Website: bh-photo
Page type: address-validator
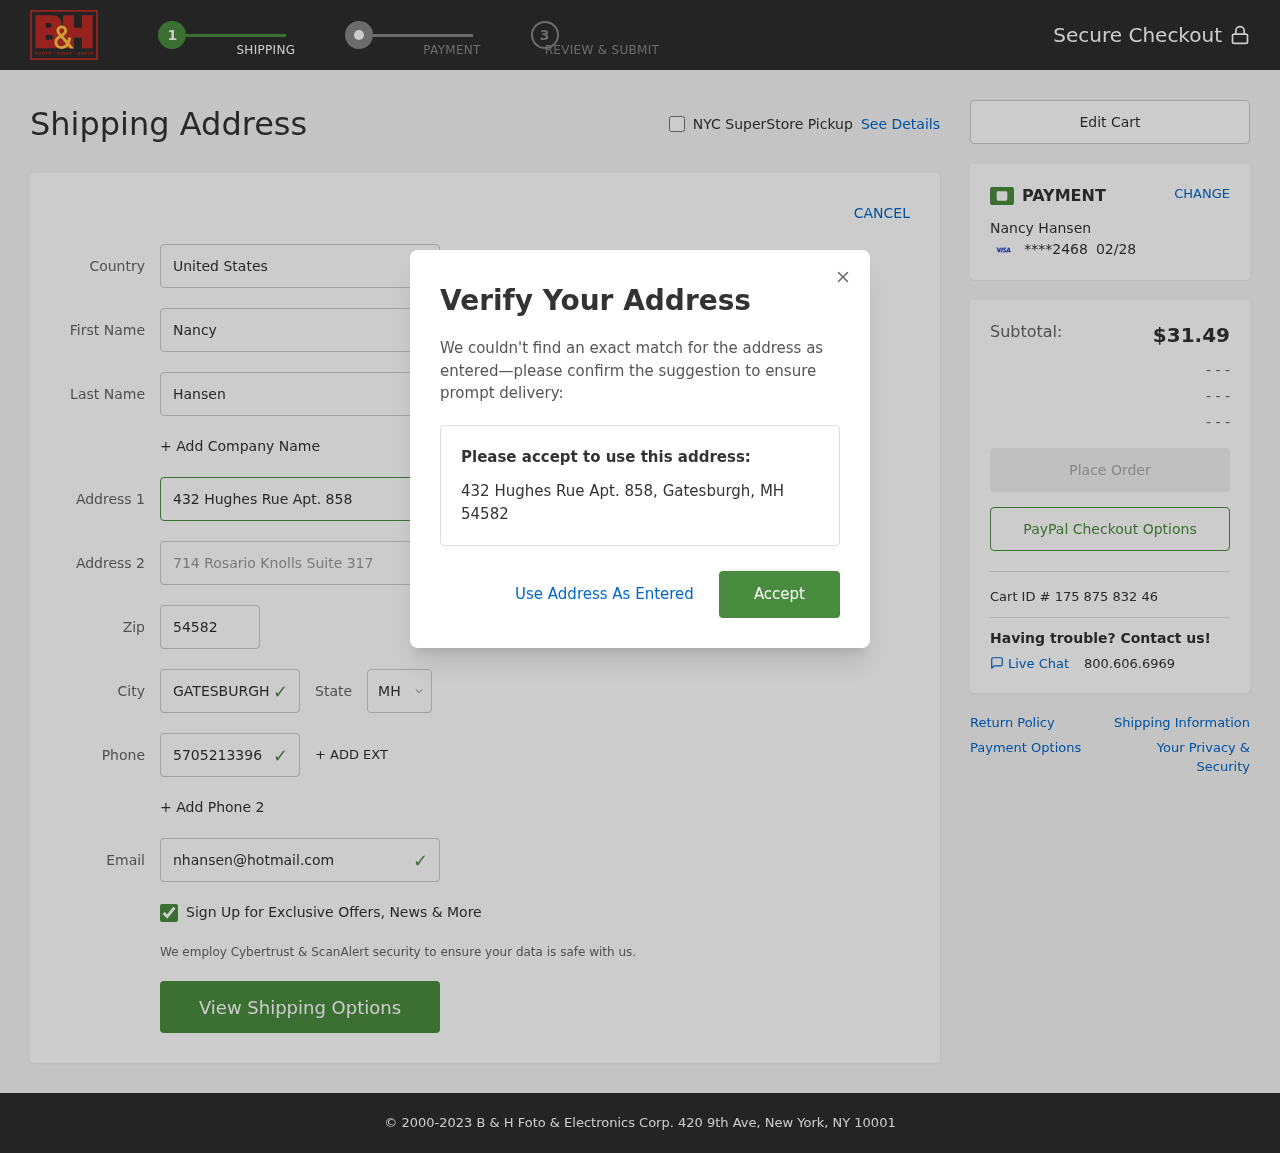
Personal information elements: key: PII_CARD_EXPIRY
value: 02/28
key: PII_CARD_LAST4
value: ****2468
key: PII_CITY
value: Gatesburgh
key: PII_COUNTRY
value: United States
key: PII_EMAIL
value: nhansen@hotmail.com
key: PII_FIRSTNAME
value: Nancy
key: PII_FULLNAME
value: Nancy Hansen
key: PII_LASTNAME
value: Hansen
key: PII_PHONE
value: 5705213396
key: PII_POSTCODE
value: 54582
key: PII_STATE_ABBR
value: MH
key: PII_STREET
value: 432 Hughes Rue Apt. 858
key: PII_STREET2
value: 714 Rosario Knolls Suite 317
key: PII_CITY_STATE_ZIP
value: Gatesburgh, MH 54582
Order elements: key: ORDER_SUBTOTAL
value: $31.49
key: ORDER_ID
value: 175 875 832 46